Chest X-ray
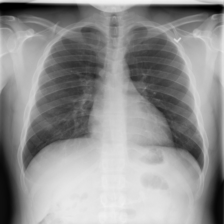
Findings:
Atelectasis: negative
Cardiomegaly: negative
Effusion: negative
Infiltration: negative
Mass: negative
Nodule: negative
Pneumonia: negative
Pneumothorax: negative
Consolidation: negative
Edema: negative
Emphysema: negative
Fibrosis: negative
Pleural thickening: negative
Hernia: negative